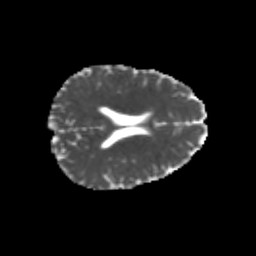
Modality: MD
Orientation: axial
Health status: healthy
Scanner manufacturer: philips
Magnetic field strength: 3 T
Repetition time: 6.964 s
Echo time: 0.092 s